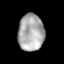
Tissue: prostate
Cell type: T cells
Senescence score: 0.3361
Nuclear area (px): 932
Mean DAPI intensity: 171.113